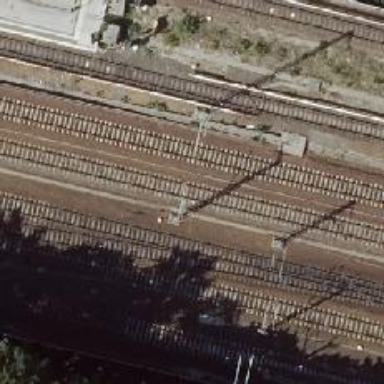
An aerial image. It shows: Railway milestone with catenary mast.